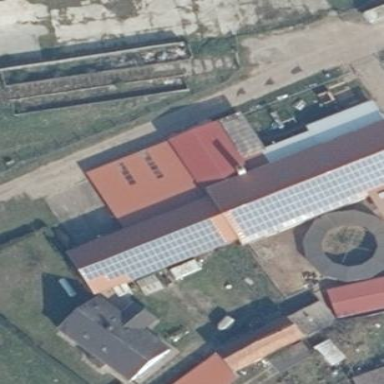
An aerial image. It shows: Building equipped with solar photovoltaic panel for generating electricity. The small installation is solar power generator.